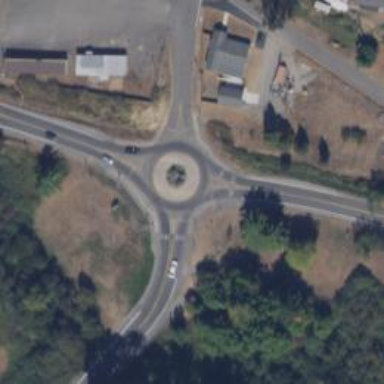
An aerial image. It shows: Tertiary road with asphalt surface leading to roundabout.